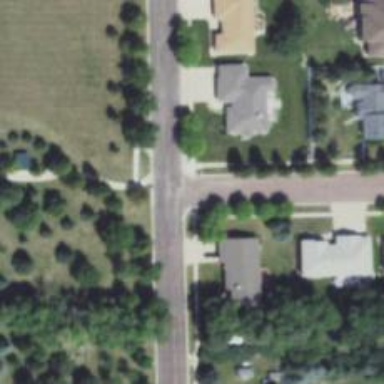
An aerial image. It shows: Unmarked road crossing.